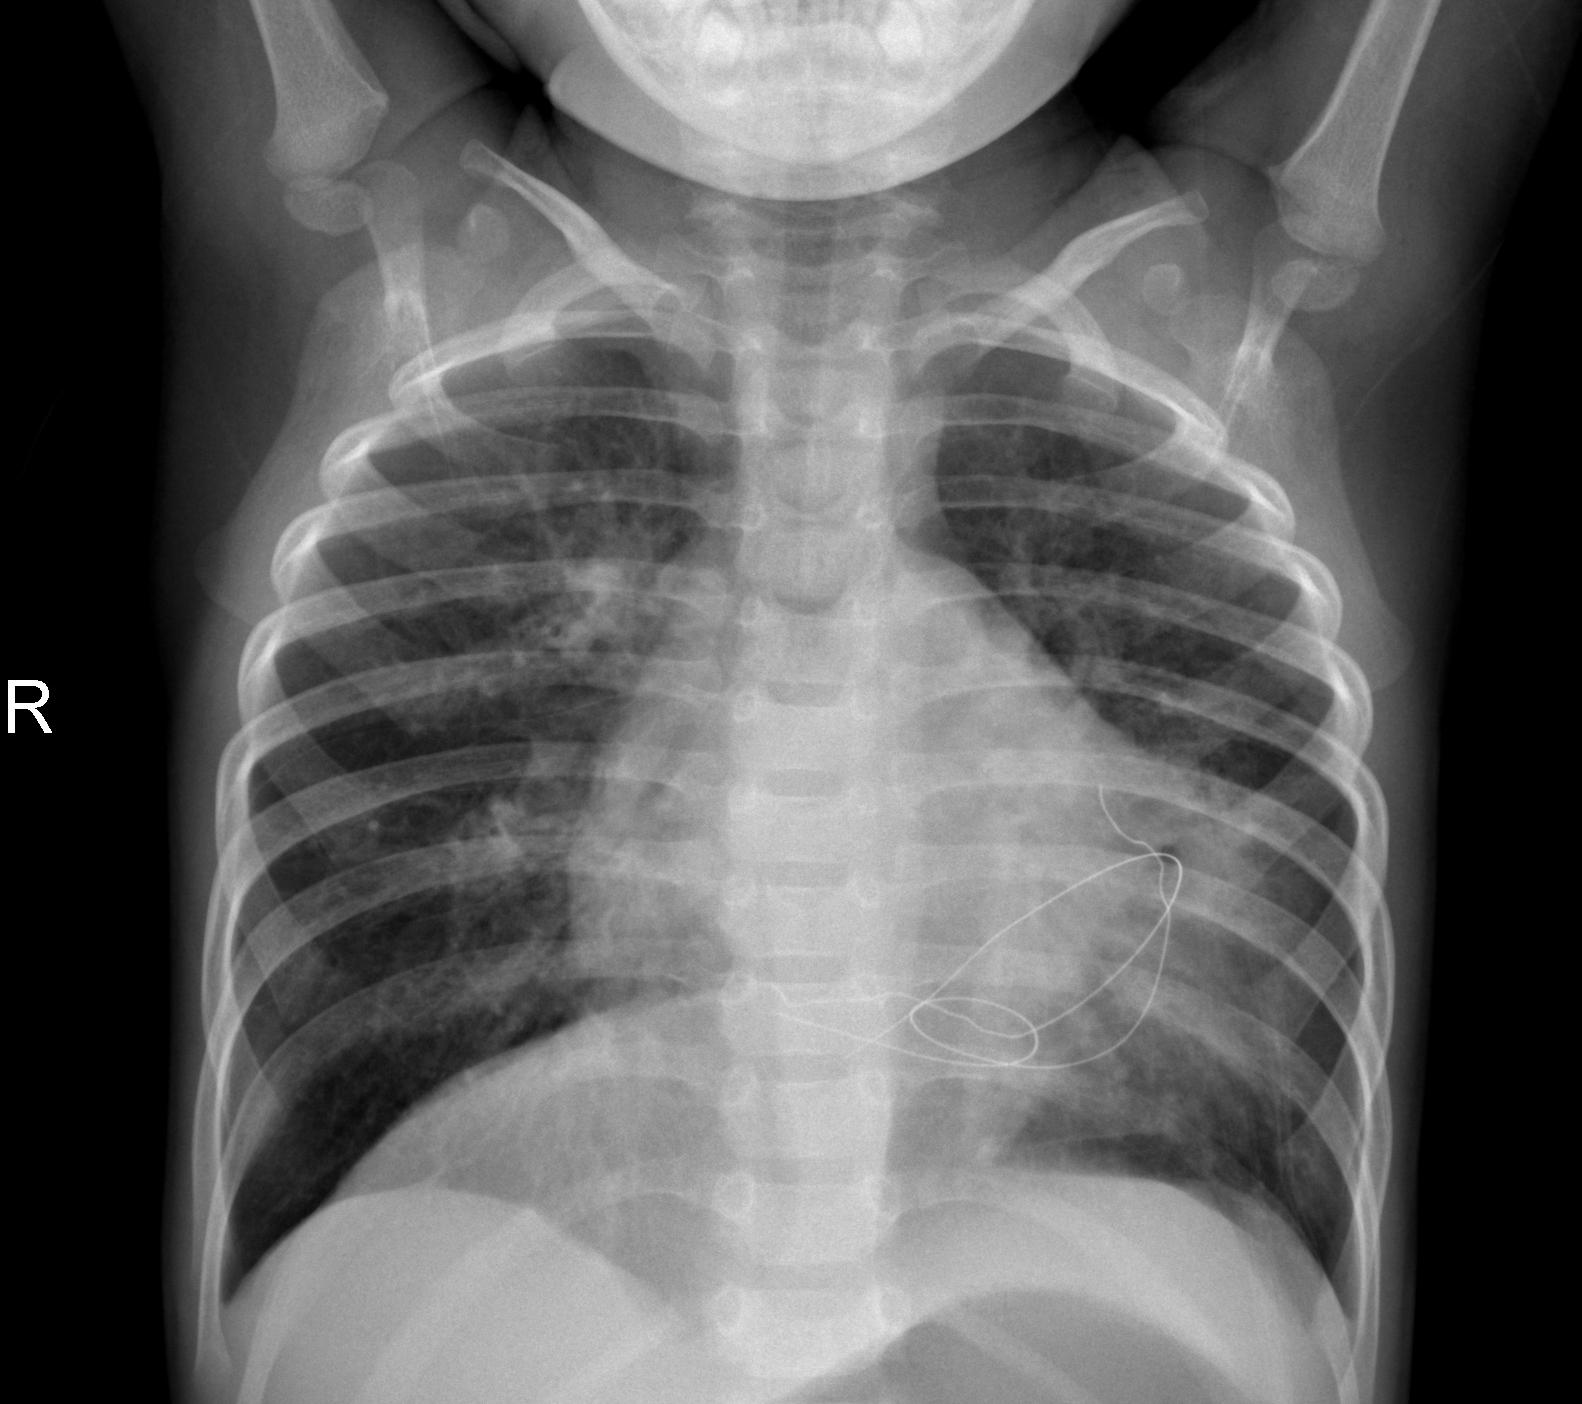
Diagnosis: PNEUMONIA